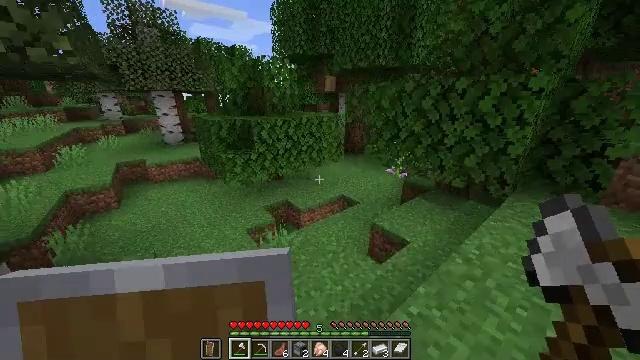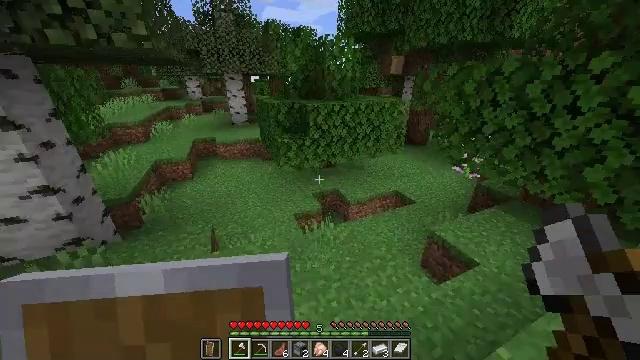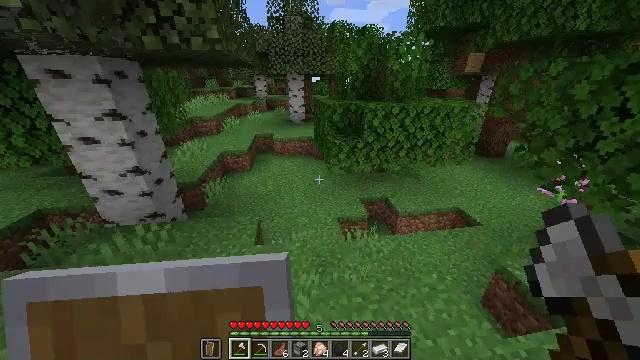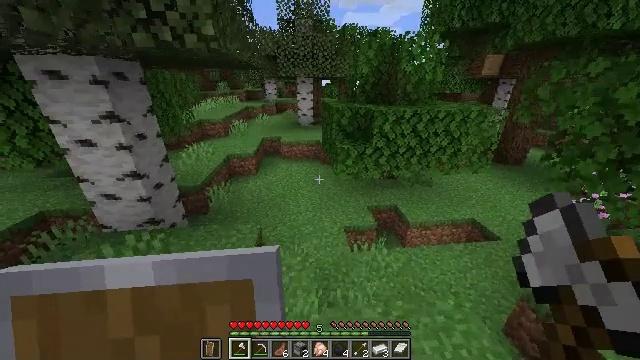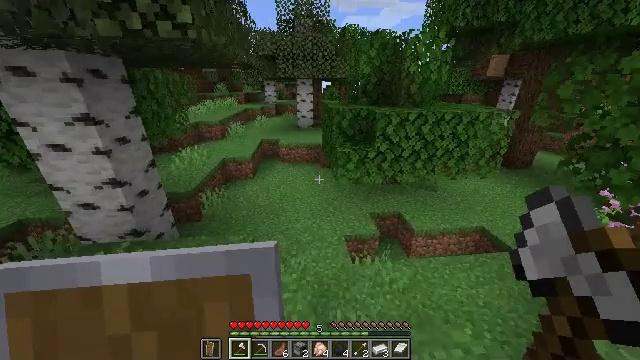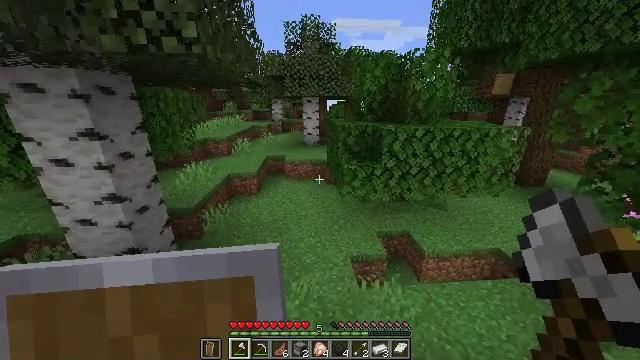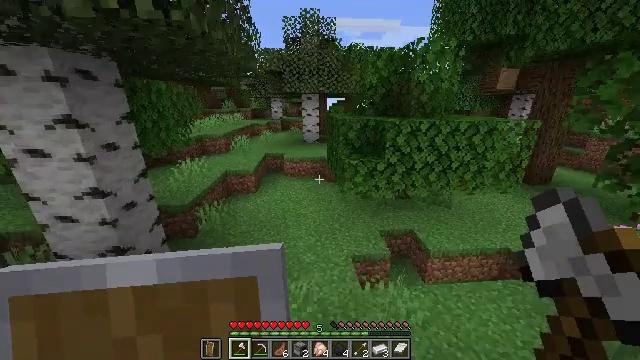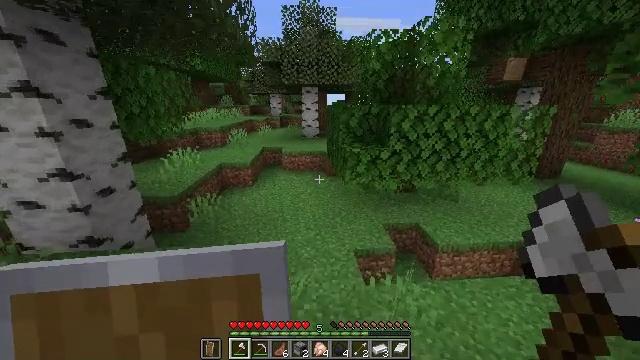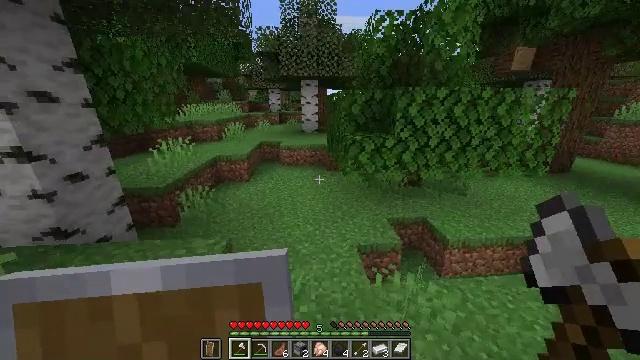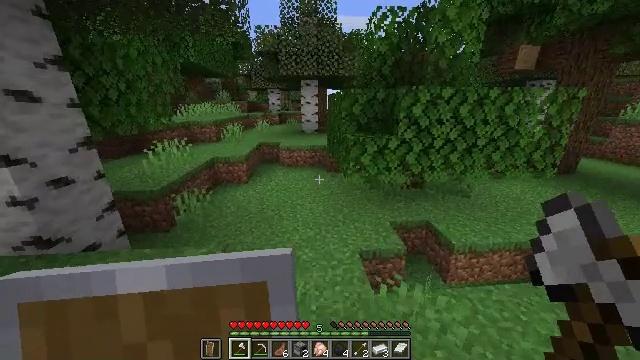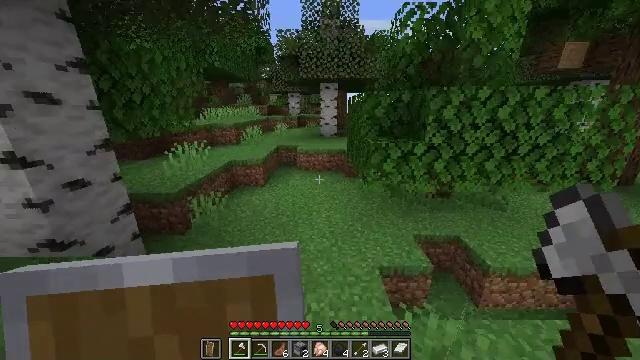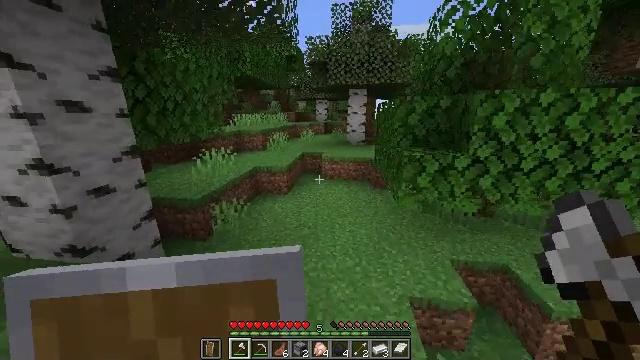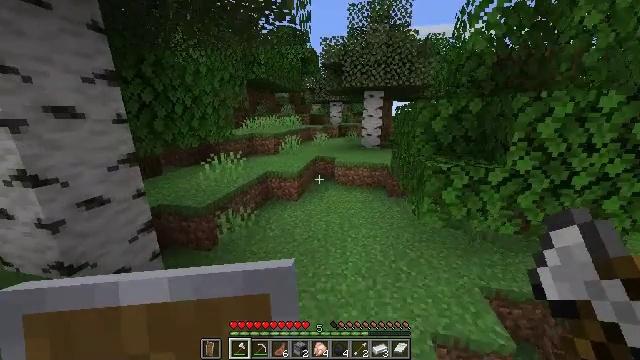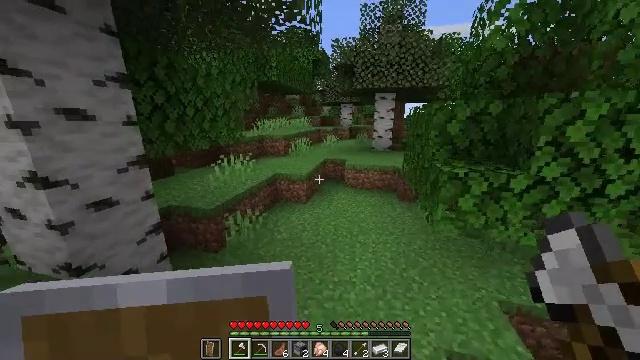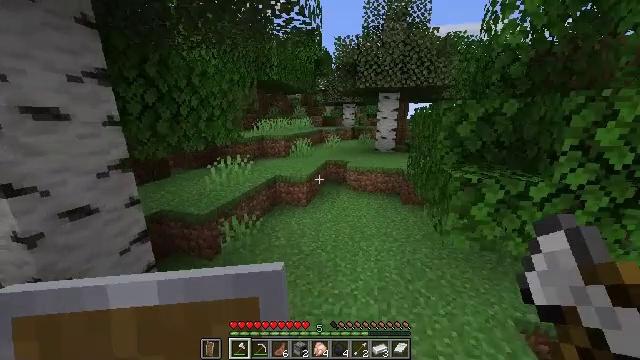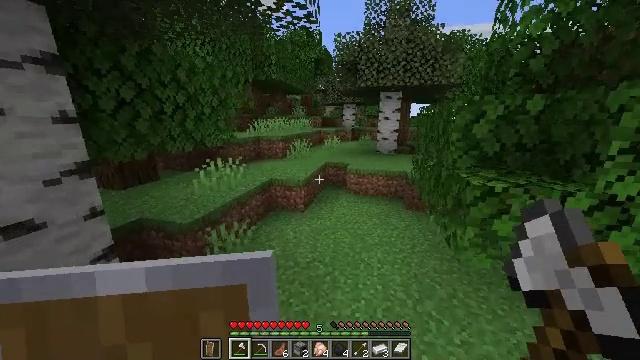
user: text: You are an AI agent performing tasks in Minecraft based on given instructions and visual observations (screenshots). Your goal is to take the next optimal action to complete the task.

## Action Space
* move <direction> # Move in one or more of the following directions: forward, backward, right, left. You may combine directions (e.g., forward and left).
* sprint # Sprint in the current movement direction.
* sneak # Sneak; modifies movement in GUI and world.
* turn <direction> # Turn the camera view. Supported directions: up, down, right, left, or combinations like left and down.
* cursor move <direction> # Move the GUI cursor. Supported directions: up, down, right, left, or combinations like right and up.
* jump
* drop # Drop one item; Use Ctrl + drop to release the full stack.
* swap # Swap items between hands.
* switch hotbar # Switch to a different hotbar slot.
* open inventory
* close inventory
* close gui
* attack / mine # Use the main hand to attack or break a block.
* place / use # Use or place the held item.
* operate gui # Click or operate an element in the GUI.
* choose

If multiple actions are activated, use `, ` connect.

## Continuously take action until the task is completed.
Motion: motion action
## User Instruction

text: Cut down the sugar cane stalks.
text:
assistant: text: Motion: move forward, sprint, turn left and down
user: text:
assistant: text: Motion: move forward, sprint, turn left
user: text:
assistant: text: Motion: move forward, sprint, turn left
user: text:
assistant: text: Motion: move forward, sprint
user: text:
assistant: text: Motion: move forward, sprint, turn left and up
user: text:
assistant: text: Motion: move forward, sprint
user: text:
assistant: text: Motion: move forward, sprint
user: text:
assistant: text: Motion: move forward, sprint
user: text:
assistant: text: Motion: move forward, sprint
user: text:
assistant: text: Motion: move forward, sprint, turn left
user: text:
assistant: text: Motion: move forward, sprint, turn left and up
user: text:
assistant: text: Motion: move forward, sprint, turn left
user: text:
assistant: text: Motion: move forward, sprint, turn left
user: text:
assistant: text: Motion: move forward, sprint
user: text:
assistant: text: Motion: move forward, sprint
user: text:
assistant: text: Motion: move forward, sprint
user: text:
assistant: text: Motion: move forward, sprint
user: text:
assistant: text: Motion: move forward, sprint
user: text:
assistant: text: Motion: move forward, sprint, turn right
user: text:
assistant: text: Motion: move forward, sprint, turn right and up
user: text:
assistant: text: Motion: move forward, sprint
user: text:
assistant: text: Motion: move forward, sprint, turn right
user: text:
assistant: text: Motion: move forward, sprint, turn right
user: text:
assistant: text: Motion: move forward, sprint, turn right
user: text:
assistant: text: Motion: move forward, sprint, turn right
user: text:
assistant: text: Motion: move forward, sprint, turn right
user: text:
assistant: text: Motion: move forward, sprint, turn right
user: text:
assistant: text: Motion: move forward, sprint
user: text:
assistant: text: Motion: move forward, sprint, turn right
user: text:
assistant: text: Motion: move forward, sprint